Question: I have some image sets located in Assets.xcassets folder/library, as shown in the screenshot below. All what i want is to add those images to an array so i can use it later on to populate a CollectionView cells. How can i insert those images into an array?
For example, the array should include [airplace.jpg, cars.jpg, ship.jpg]

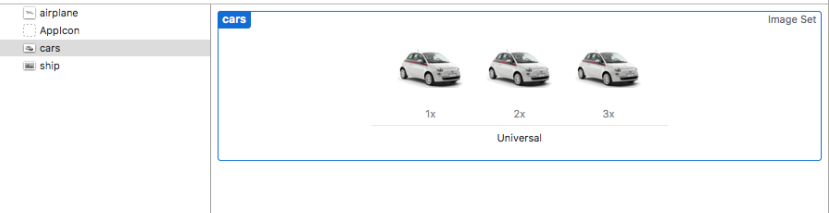
Answer: Well, the way you retrieve an image from the asset catalog is with 'UIImage(named:)'. So... How about:
'''
let theArray = [UIImage(named:"airplane")!,
UIImage(named:"cars")!,
UIImage(named:"ship")!]
'''